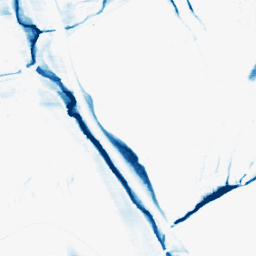
Category: morphological
Decomposition family: morphological_ellipse
Decomposition parameters: operation: closing
width: 5
height: 30
Upsampling method: sinc_blackman
Upsampling parameters: scale: 4
kernel_size: 16
Upsampling scale: 4